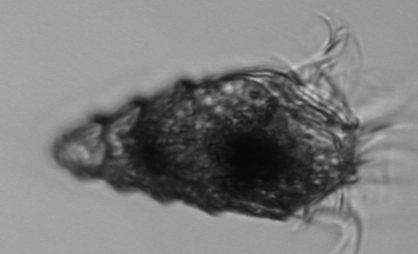
Label: Laboea_strobila